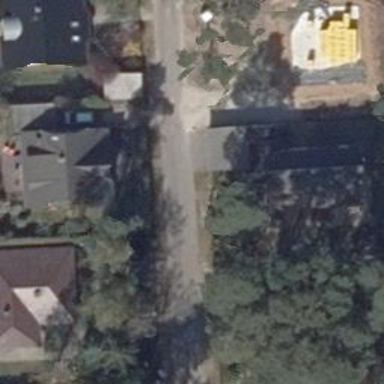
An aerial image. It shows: Footway.